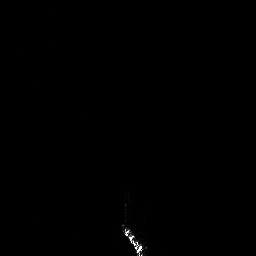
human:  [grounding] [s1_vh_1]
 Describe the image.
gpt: In the satellite image, there is  <ref>1 medium ship </ref> <box>[[46, 85, 58, 99, 0]]</box> located at bottom.